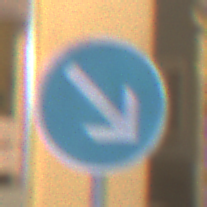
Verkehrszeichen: VorgeschriebeneVorbeifahrtRechts
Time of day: Night
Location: Outdoor (Urban)
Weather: Overcast
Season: Winter
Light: Artificial